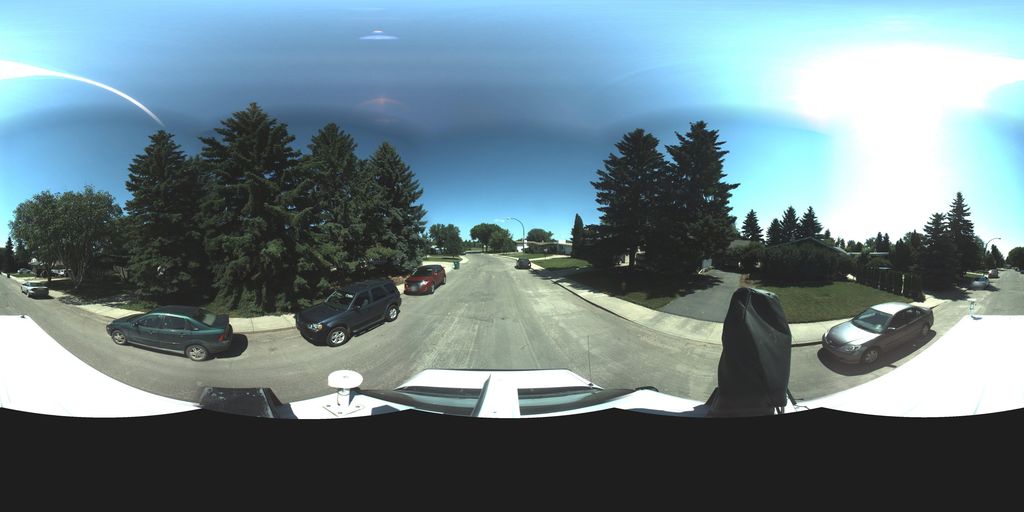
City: saskatoon